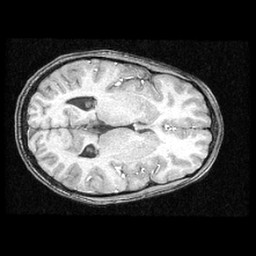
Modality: T1w
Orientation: axial
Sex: male
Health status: ill
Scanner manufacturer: ge
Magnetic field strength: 1.5 T
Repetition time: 21 s
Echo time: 0.008 s